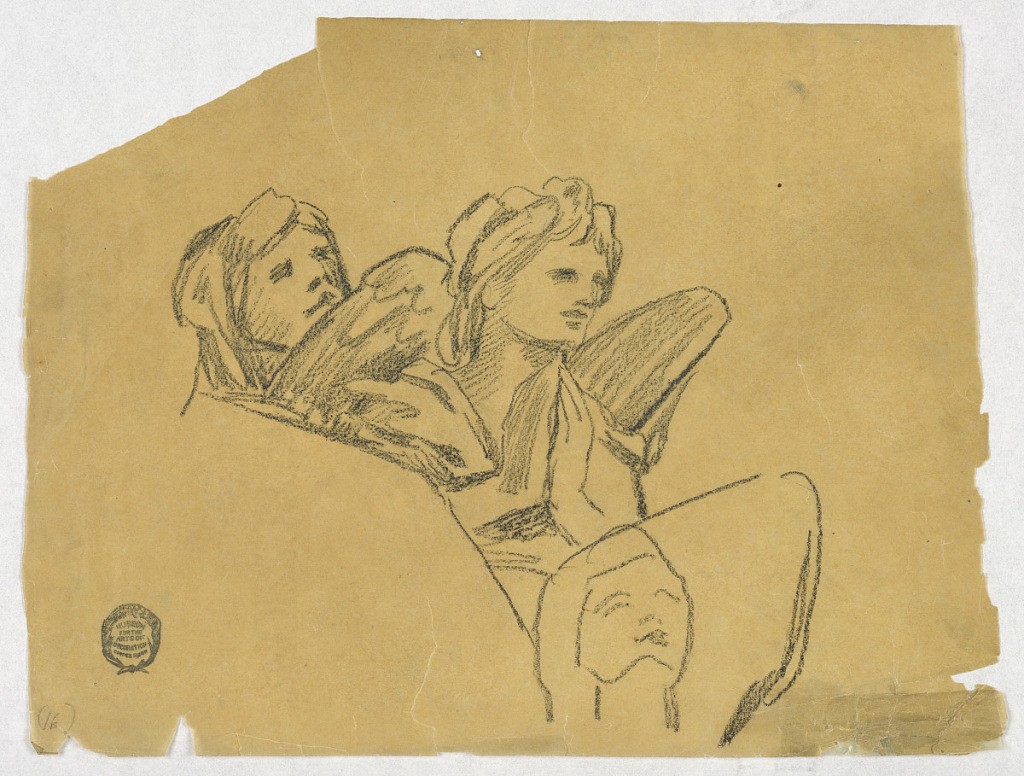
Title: Sketch of Three Angels
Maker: Francis Augustus Lathrop, American, 1849–1909
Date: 1880–95
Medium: Black crayon on tracing paper
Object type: Drawing
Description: Two heads and bust of an angel, shown with hands clasped.